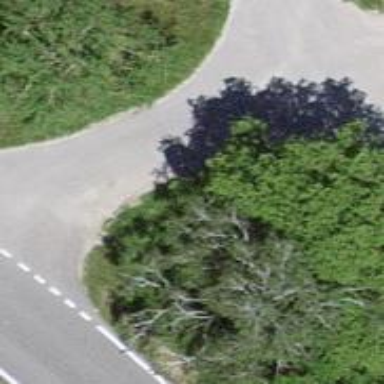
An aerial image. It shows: Unclassified road with asphalt surface.